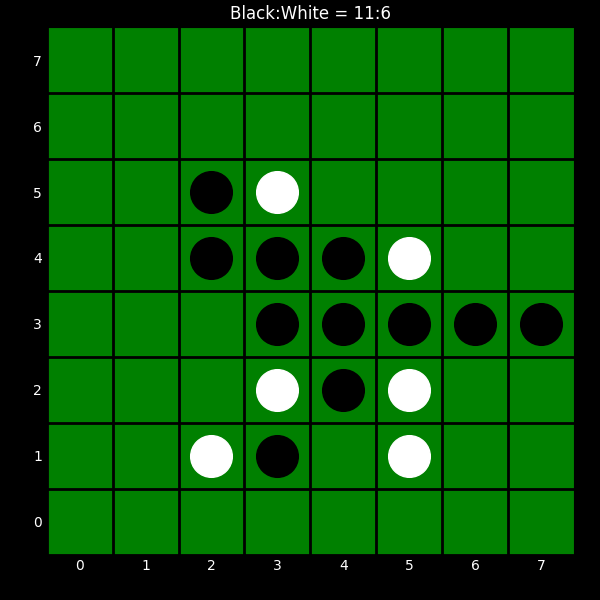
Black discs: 11
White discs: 6